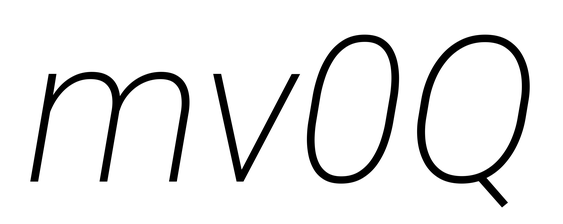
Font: Roboto-Italic_ExtraLight_Italic